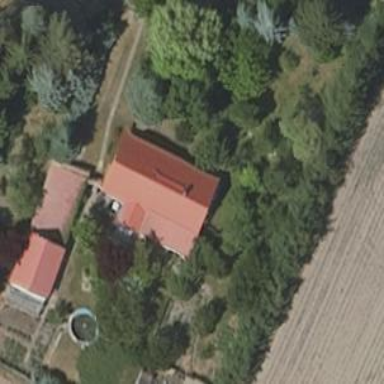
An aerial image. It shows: Simple house.